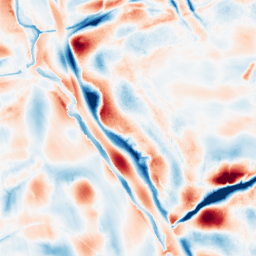
Category: wavelet
Decomposition family: wavelet_biorthogonal
Decomposition parameters: wavelet: bior5.5
level: 5
Upsampling method: cubic_catmull_rom
Upsampling parameters: scale: 4
Upsampling scale: 4